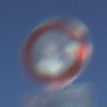
Verkehrszeichen: VerbotFahrzeugeAllerArt
Zusatzzeichen unten: BesondereFahrzeugeUndTransportgueter11
Umgebung: Outdoor, Nature
Tageszeit: MorningAfternoon
Wetter: PartlyCloudy
Licht: Natural
Jahreszeit: NotSpecified
Kontrast: HighContrast